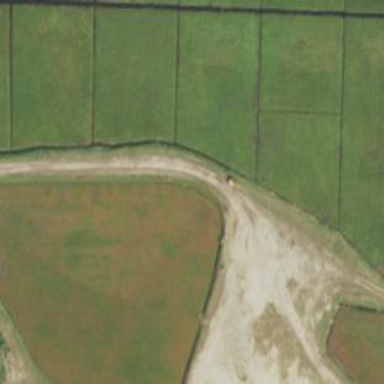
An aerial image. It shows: Farmland with wetland area and cranberries crop growing.